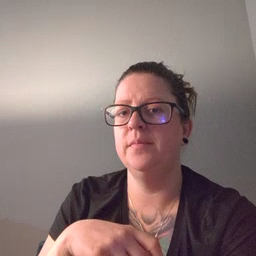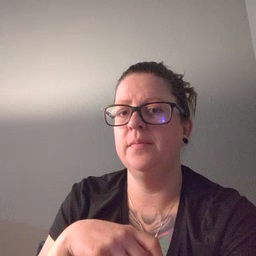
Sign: icecream